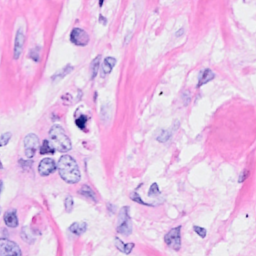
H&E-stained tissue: Breast